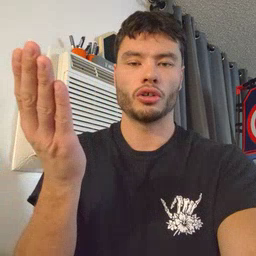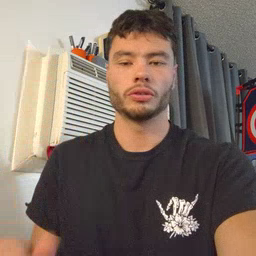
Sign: there